Question: There are no data at 9th-10th march, is it possible to remove space between this period?

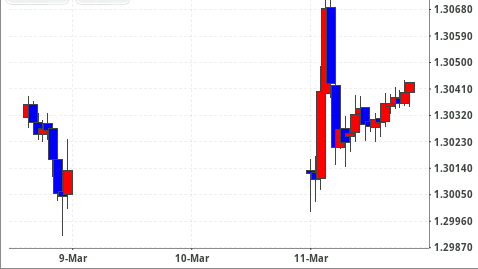
Answer: If it is weekend data that produces the gaps you can do something like this
'''
SegmentedTimeline timeline = SegmentedTimeline.newMondayThroughFridayTimeline();
((DateAxis) chart.getXYPlot().getDomainAxis()).setTimeline(timeline);
'''
or
'''
final OHLCDataset dataset = new DefaultOHLCDataset("Series1", ohlc);
SegmentedTimeline timeline = SegmentedTimeline.newMondayThroughFridayTimeline();
chart = ChartFactory.createHighLowChart(this.getTitle(),xLabel, yLabel,dataset,timeline, false);
'''
If it is not the weekend then you will have to be a little more clever with the 'SegmentedTimeline' api
<URL>